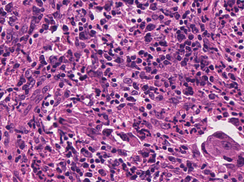
Tumor epithelial tissue: yes
Tumor-associated stroma tissue: yes
Normal tissue: no